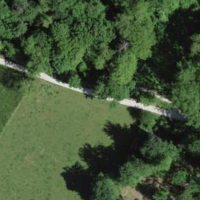
EUNIS habitat code: 25
Species observed at this site:
Anacamptis pyramidalis
Troglodytes troglodytes
Cyanistes caeruleus